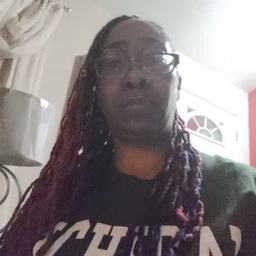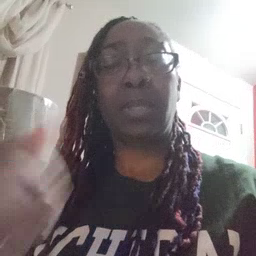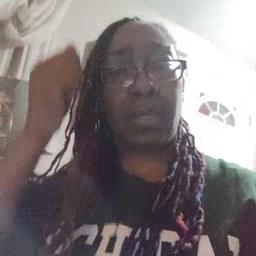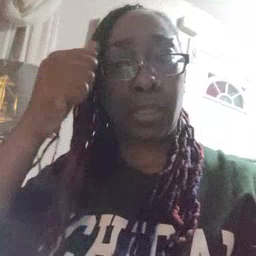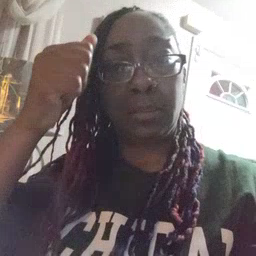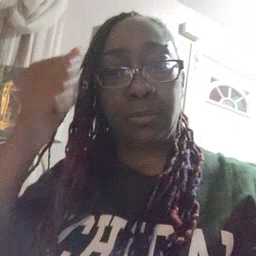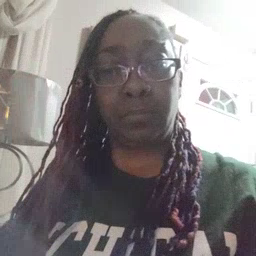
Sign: aunt